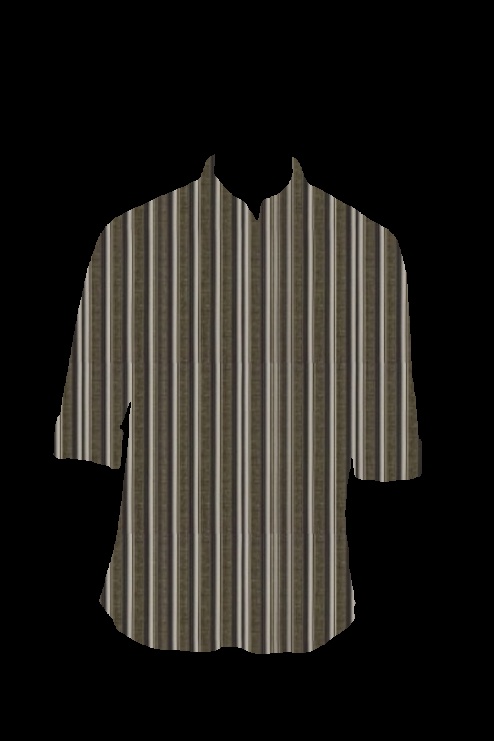
brown black stripe tee